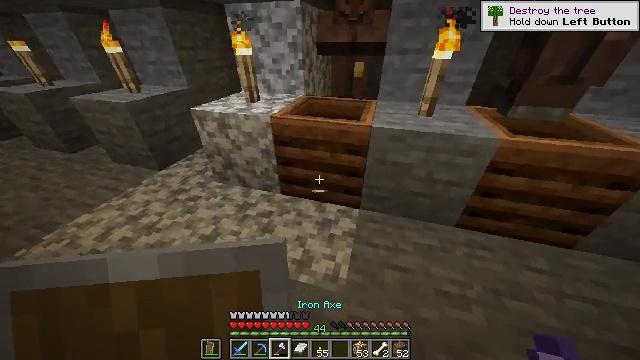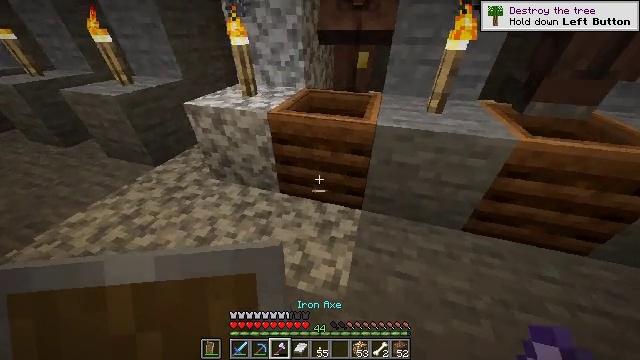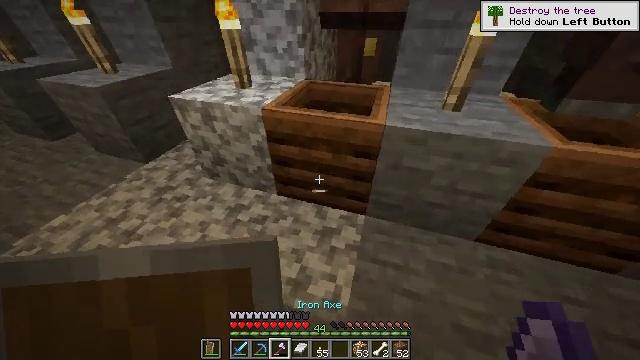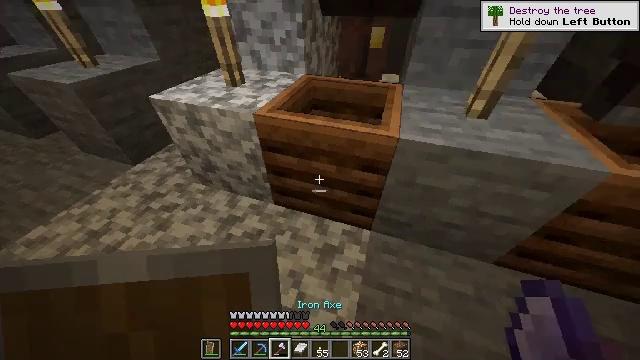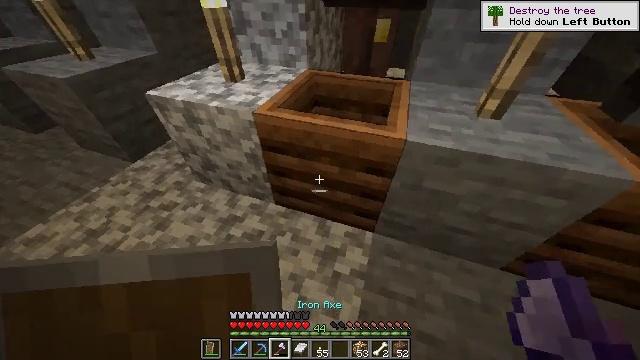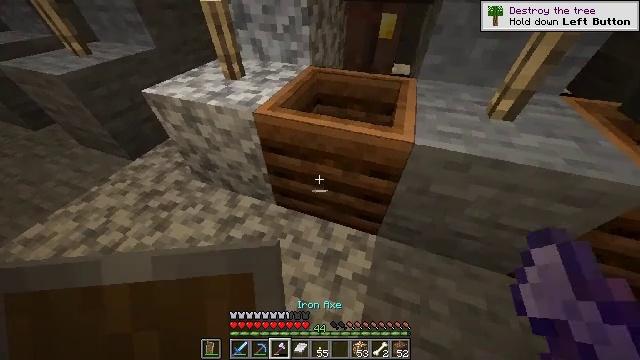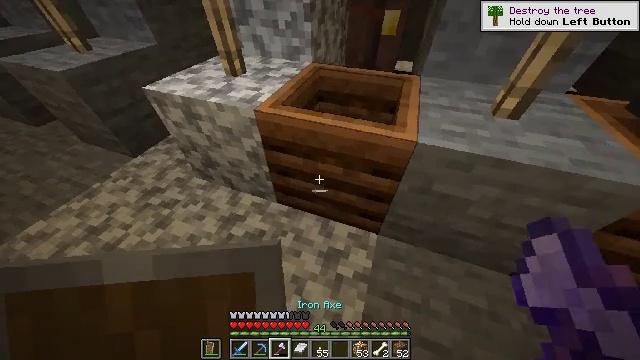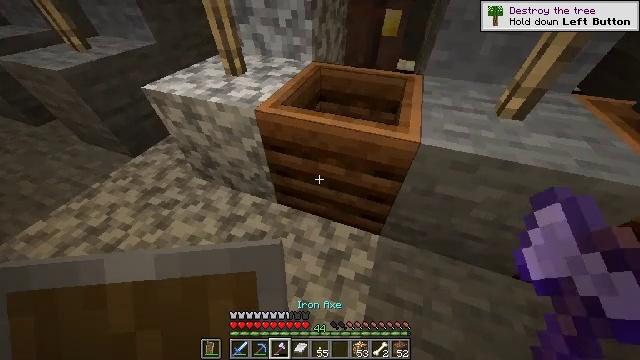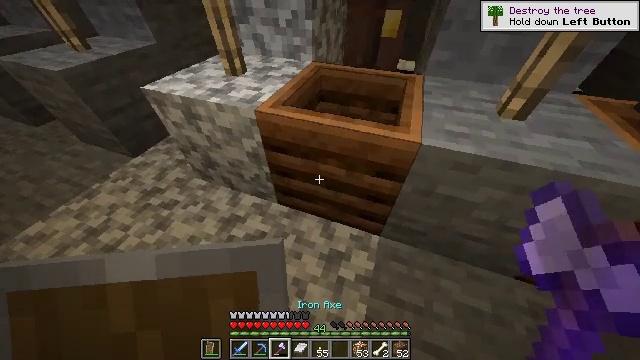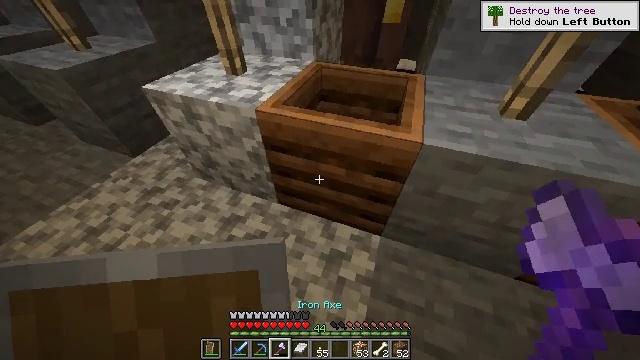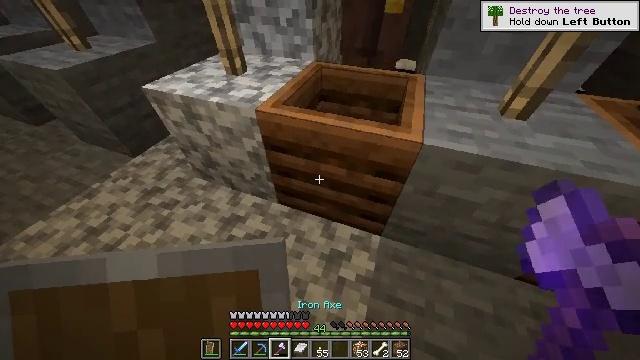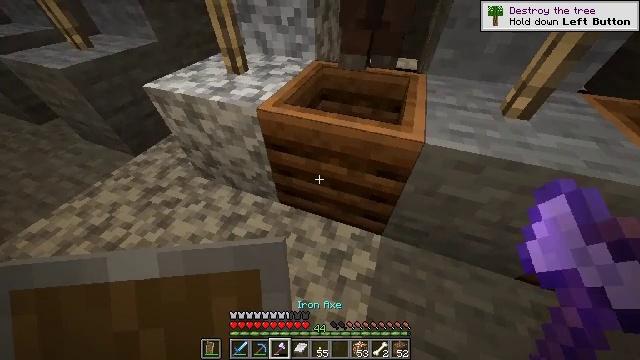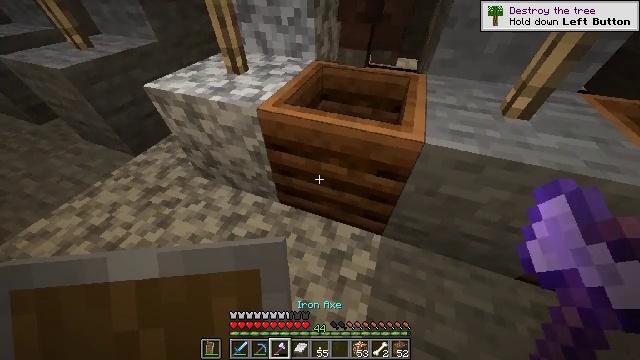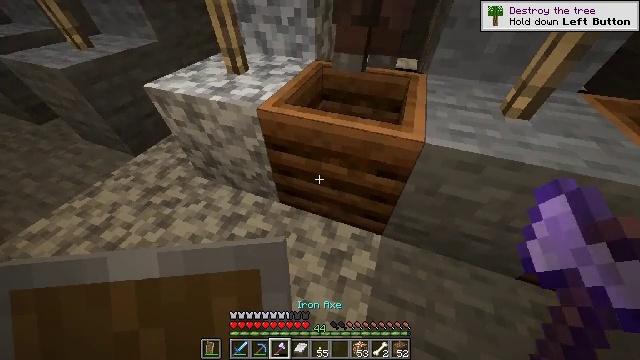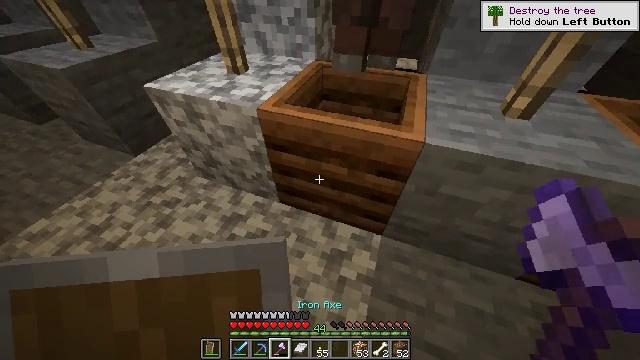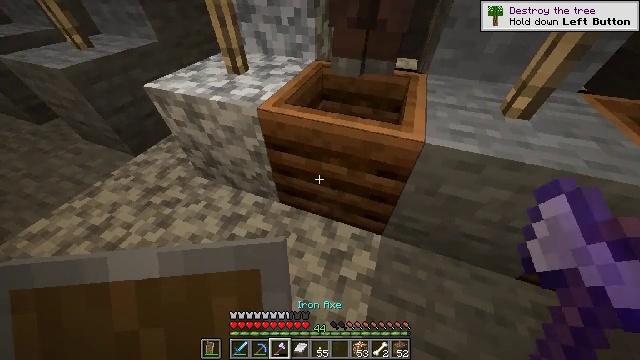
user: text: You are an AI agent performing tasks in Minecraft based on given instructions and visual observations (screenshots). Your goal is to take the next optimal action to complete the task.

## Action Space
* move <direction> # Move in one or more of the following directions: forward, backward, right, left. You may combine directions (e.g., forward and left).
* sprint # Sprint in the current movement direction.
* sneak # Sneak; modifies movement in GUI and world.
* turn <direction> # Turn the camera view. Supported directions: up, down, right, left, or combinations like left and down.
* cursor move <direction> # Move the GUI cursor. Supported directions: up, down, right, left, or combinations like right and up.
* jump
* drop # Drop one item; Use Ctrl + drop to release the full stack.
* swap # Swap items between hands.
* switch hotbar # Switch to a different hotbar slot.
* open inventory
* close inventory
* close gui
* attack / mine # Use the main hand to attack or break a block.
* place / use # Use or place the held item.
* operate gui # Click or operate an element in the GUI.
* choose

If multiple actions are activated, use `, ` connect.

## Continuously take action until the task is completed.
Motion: motion action
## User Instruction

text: Gather the composter from your farm.
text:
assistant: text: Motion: move forward, turn down
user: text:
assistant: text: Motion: move forward, turn down
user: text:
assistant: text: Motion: turn down
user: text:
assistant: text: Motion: turn down
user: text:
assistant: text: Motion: turn down
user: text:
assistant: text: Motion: no_op
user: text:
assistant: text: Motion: no_op
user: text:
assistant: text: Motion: no_op
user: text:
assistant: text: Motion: no_op
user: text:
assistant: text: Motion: no_op
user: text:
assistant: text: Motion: no_op
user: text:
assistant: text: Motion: no_op
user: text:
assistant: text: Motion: no_op
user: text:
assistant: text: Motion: no_op
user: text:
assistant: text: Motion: no_op
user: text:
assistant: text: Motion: no_op
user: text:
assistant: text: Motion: no_op
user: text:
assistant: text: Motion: no_op
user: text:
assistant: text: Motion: no_op
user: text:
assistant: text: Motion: no_op
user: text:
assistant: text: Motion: no_op
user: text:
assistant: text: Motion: no_op
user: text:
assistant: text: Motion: no_op
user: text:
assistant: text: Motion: no_op
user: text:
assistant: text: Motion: no_op
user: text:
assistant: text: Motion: attack / mine
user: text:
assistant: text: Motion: attack / mine
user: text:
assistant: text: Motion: attack / mine
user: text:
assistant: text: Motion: attack / mine
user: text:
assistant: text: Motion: attack / mine